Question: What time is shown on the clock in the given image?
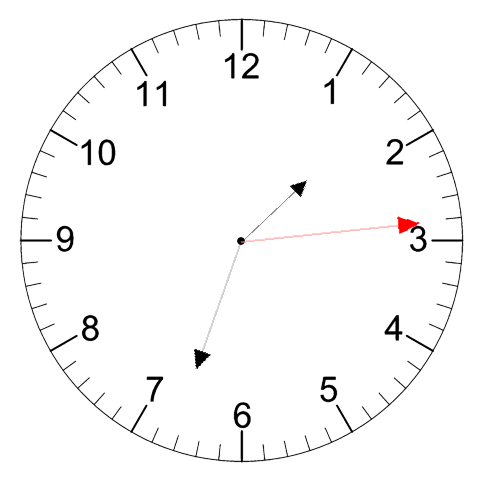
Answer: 01:33:14